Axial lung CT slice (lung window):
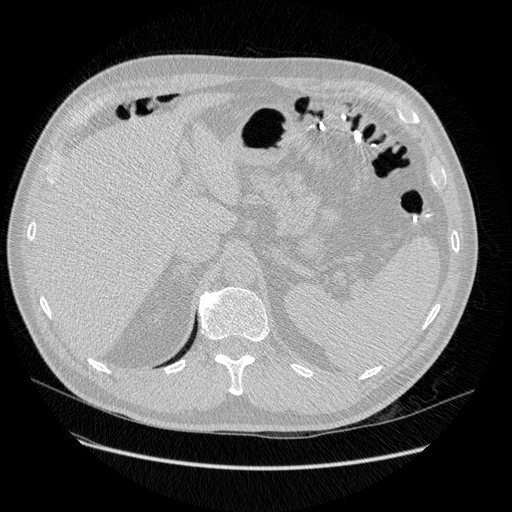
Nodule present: no